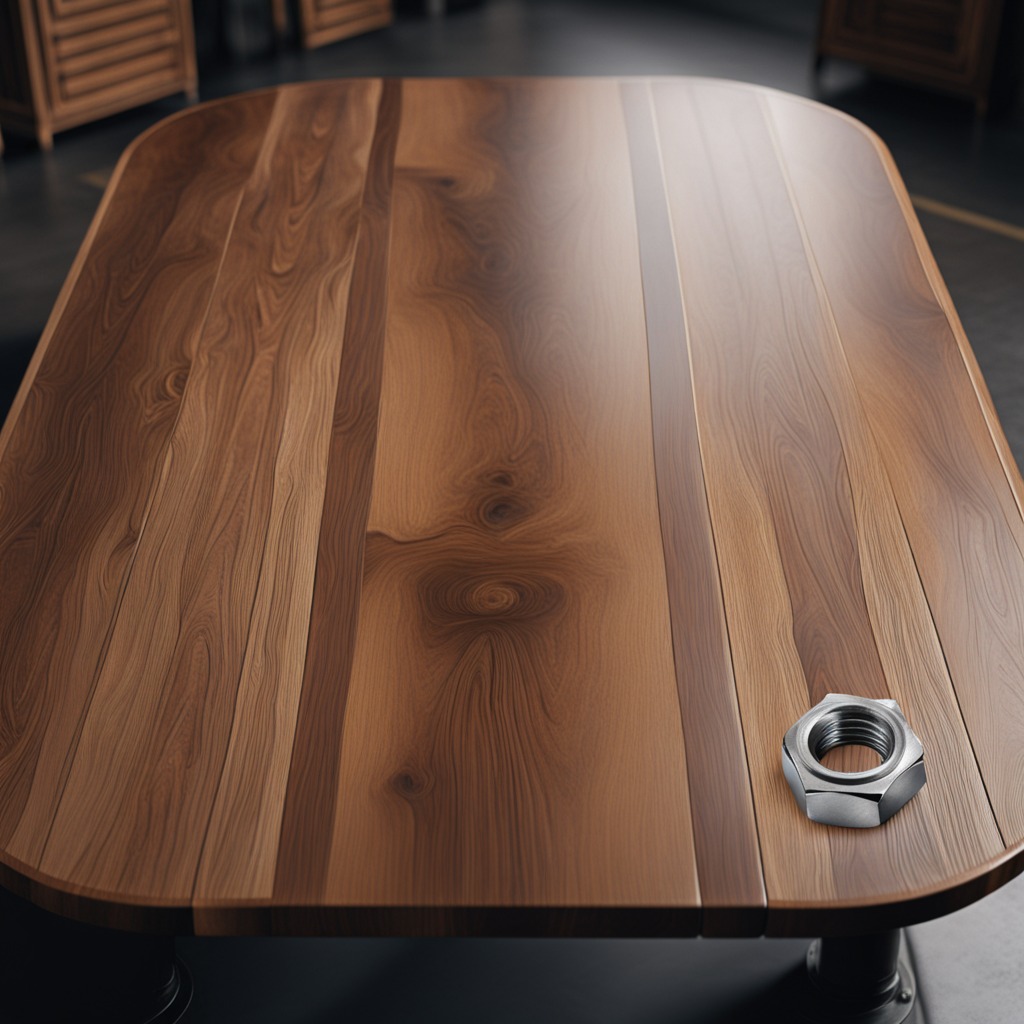
A metal nut is lying on the wooden table in the vintage motorcycle garage.